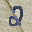
Label: 2